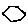
Label: hexagon